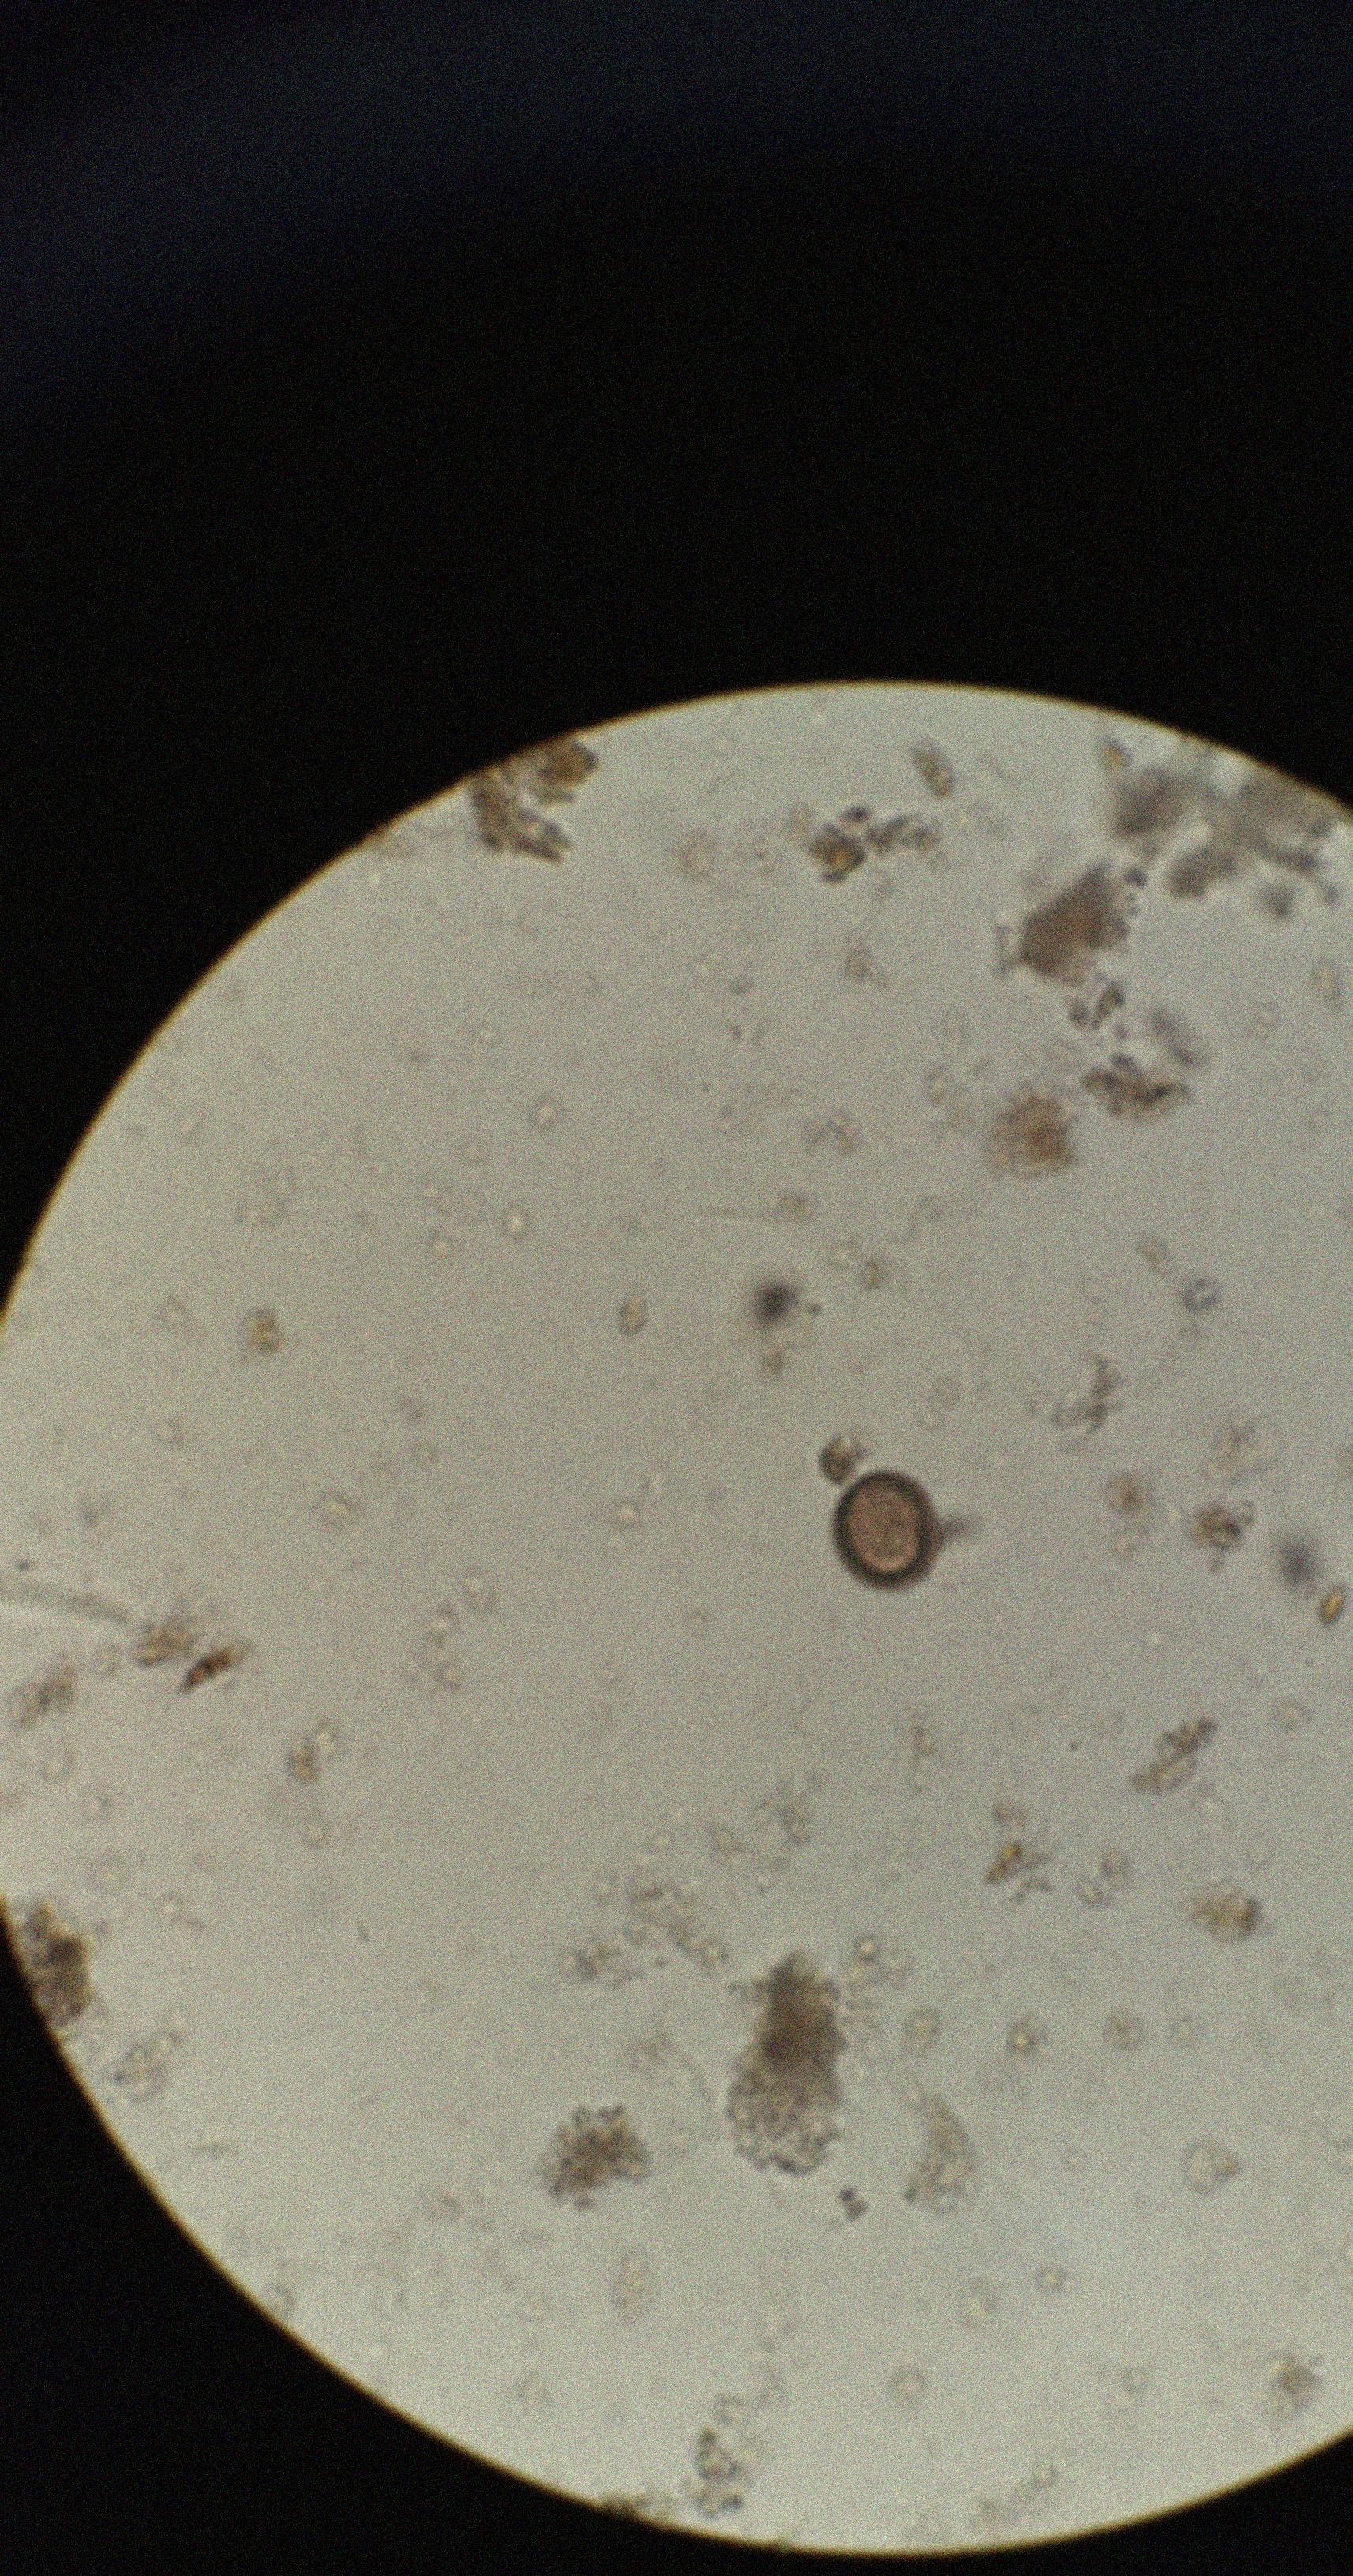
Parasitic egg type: Taenia spp. egg